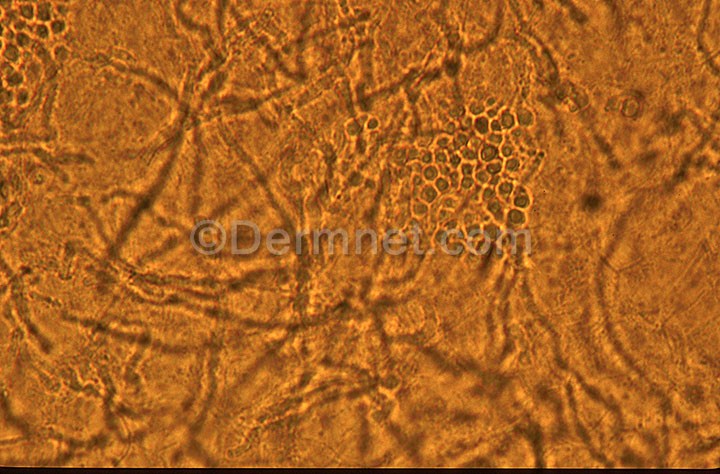
Disease: Tinea Ringworm Candidiasis and other Fungal Infections